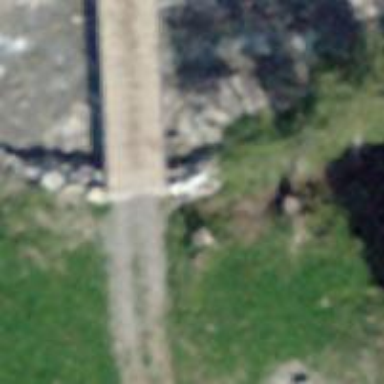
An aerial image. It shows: Track road on bridge.